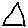
Label: triangle